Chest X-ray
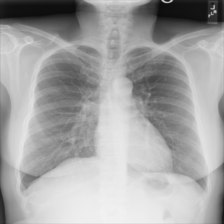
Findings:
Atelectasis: negative
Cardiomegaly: negative
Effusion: negative
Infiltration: negative
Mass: negative
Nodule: negative
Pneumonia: negative
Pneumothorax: negative
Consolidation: negative
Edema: negative
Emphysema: negative
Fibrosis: negative
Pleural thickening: negative
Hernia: negative